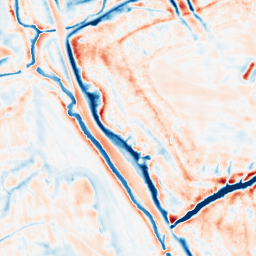
Category: edge_preserving
Decomposition family: bilateral
Decomposition parameters: d: 21
sigma_color: 150
sigma_space: 75
Upsampling method: cubic_mitchell
Upsampling parameters: scale: 2
Upsampling scale: 2